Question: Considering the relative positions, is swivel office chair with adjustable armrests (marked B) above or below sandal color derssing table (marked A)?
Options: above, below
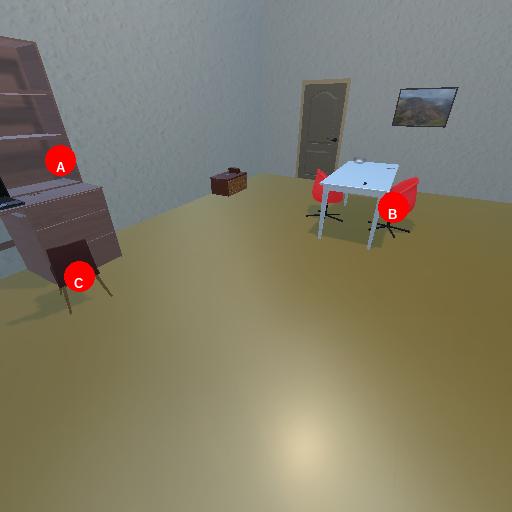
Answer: above